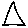
Label: triangle